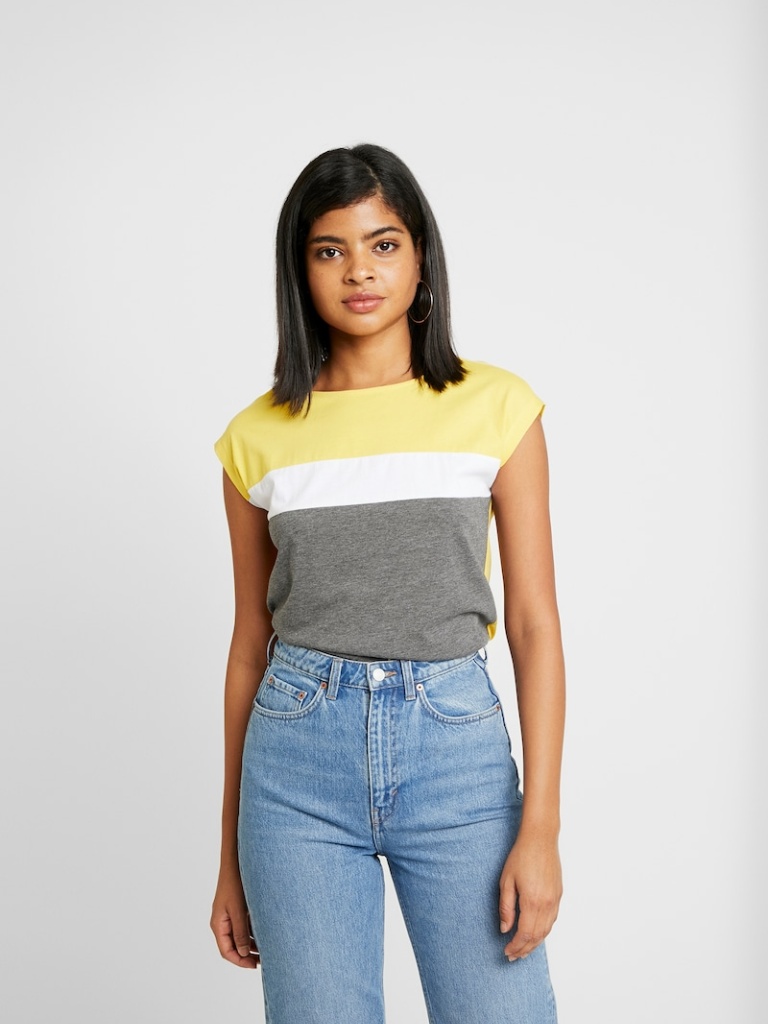
cotton fitted sleeveless hip length Fully Tucked in crew t-shirt